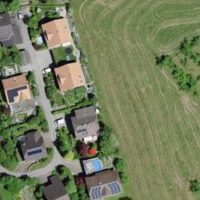
EUNIS habitat code: 52
Species observed at this site:
Lapsana communis
Leontopodium nivale